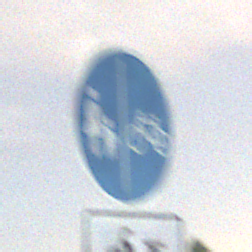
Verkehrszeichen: GetrennterRadUndGehwegRadwegRechts
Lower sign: EinspurigeFahrzeugeFrei2
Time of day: Night
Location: Outdoor (Nature)
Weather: Overcast
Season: NotSpecified
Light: Artificial